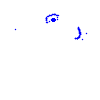
Particle: pion